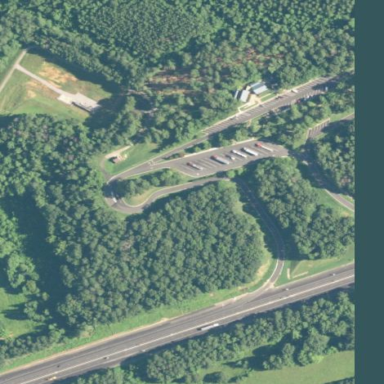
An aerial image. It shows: Rest area along the road.